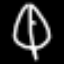
Label: leaf